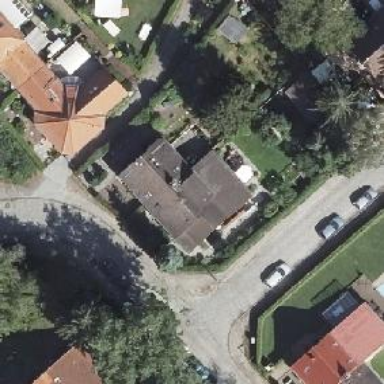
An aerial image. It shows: Semi-detached house.